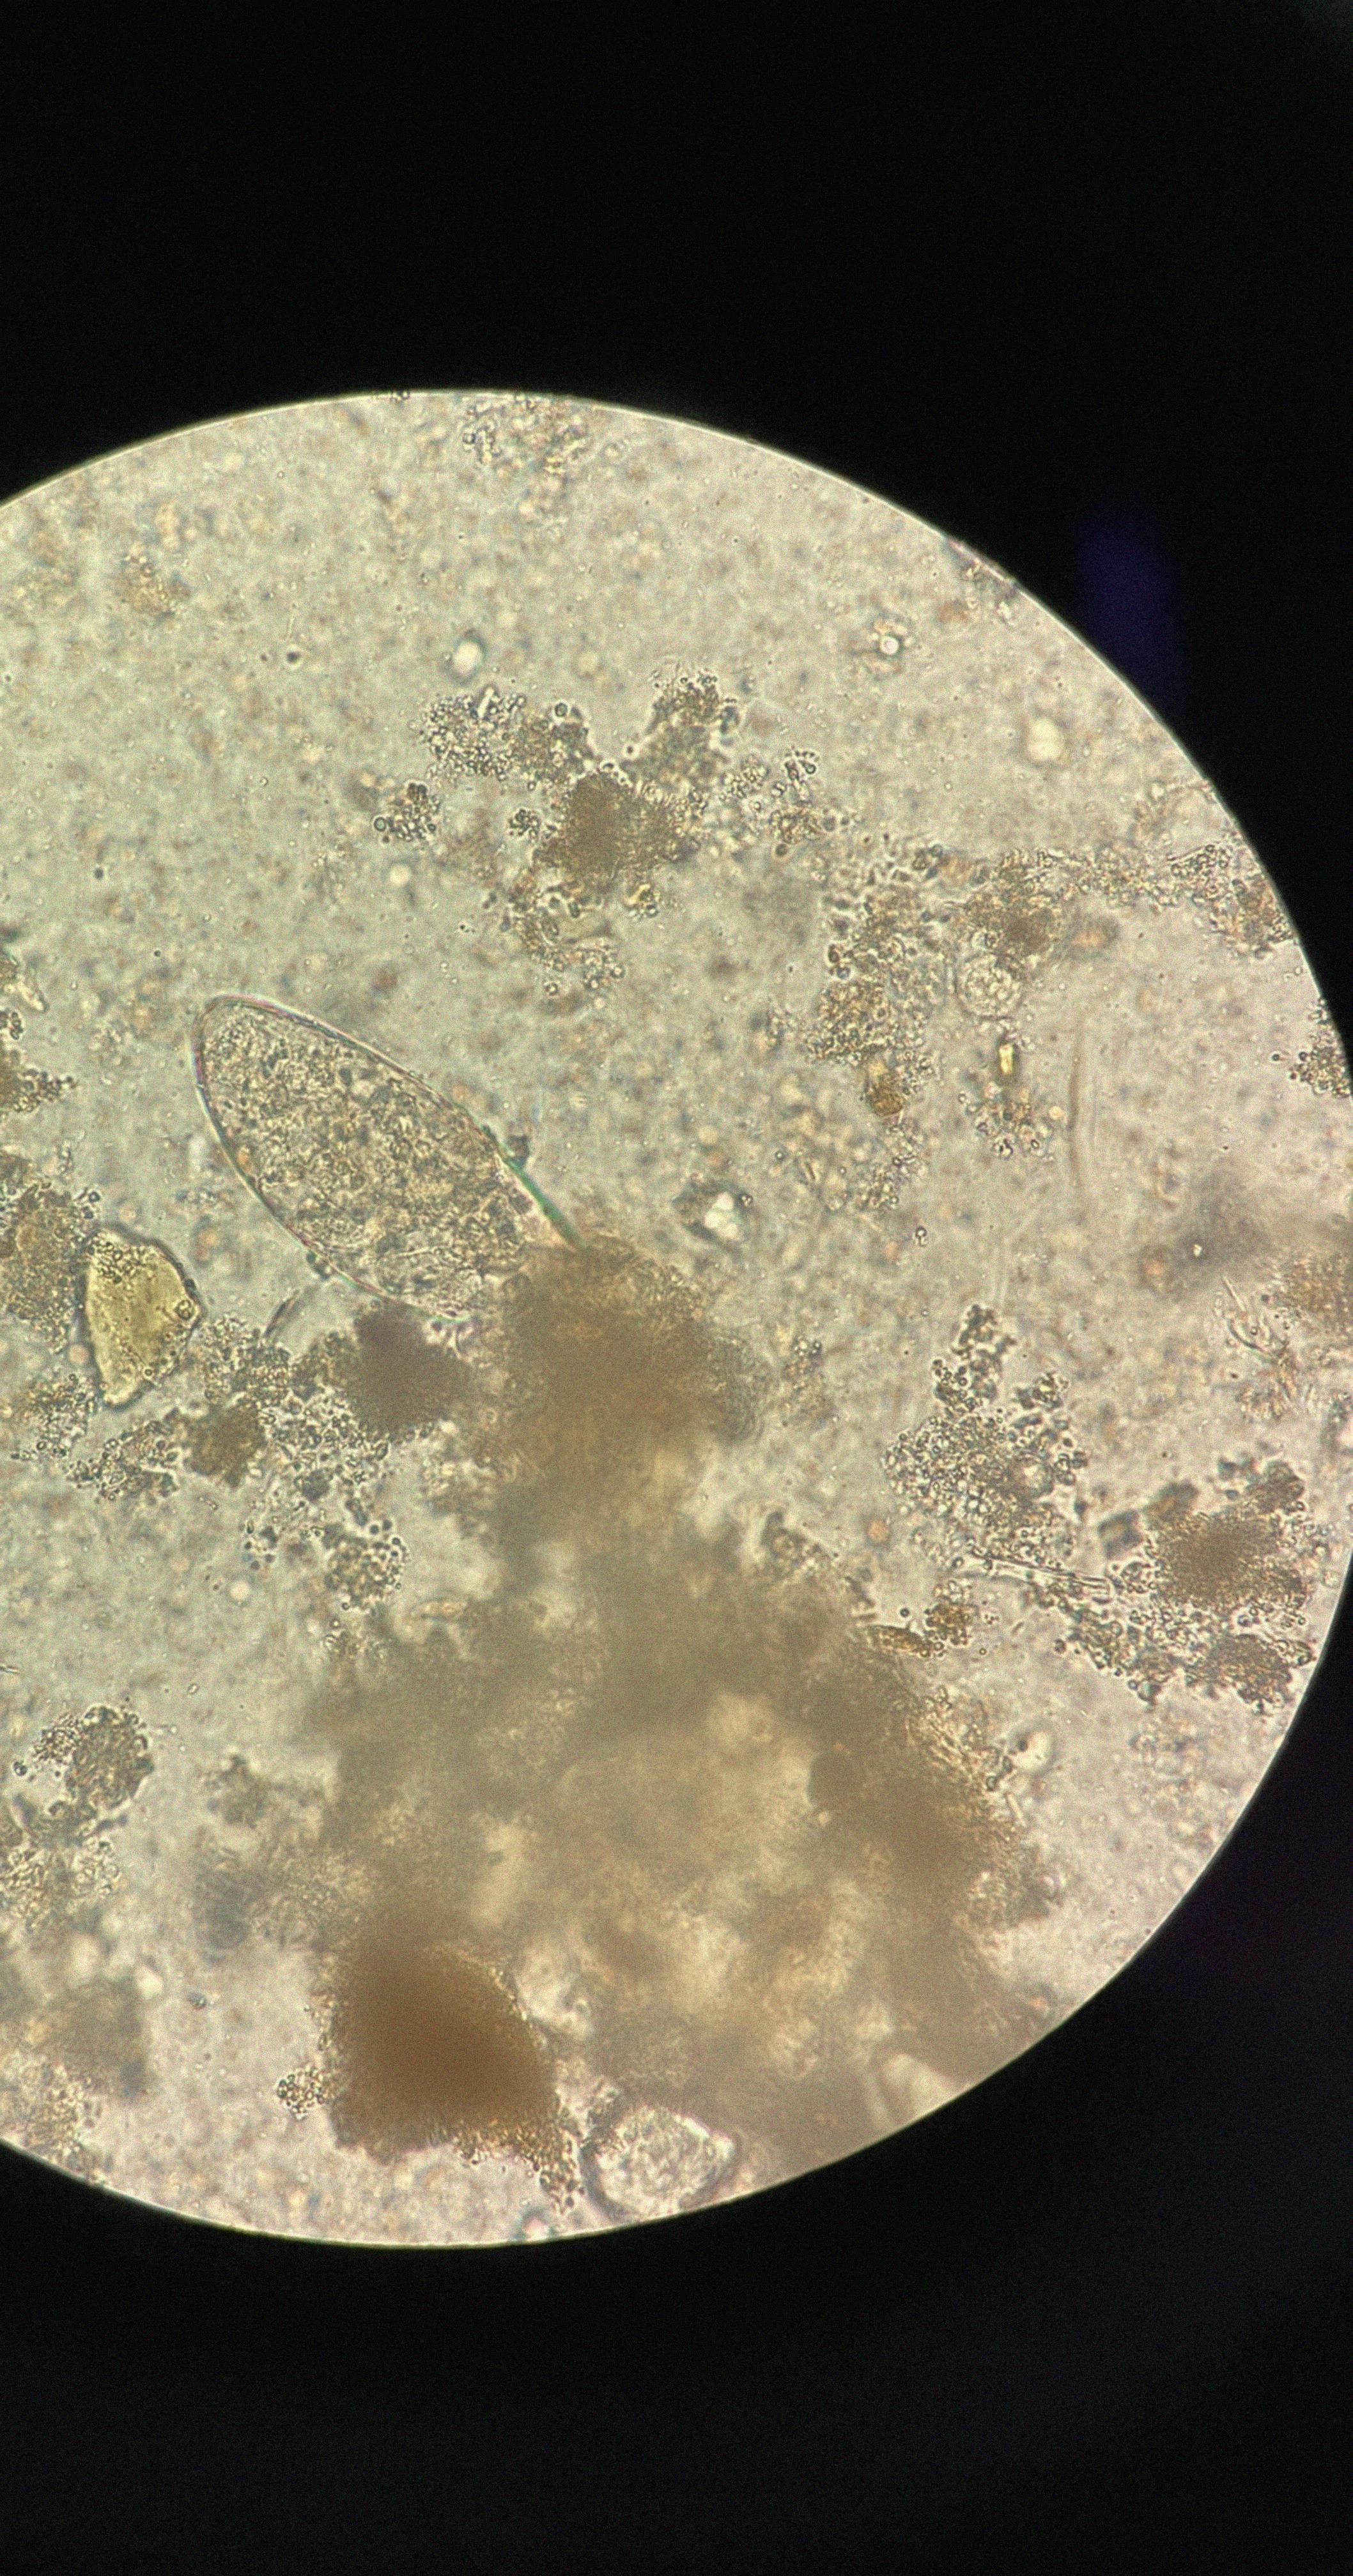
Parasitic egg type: Fasciolopsis buski